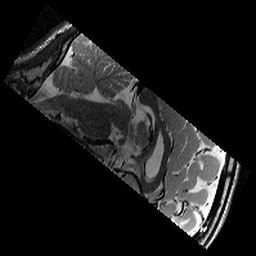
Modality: T2w
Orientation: sagittal
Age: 12
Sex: male
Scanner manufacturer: siemens
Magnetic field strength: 3 T
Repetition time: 9.23 s
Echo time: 0.067 s